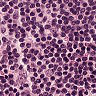
Metastatic tissue present: no